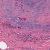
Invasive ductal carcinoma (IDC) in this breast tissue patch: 0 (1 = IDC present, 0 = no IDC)